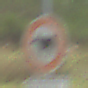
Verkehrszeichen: VerbotViehtrieb
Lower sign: ZeitangabenOhneBeschraenkungAufWochentage1
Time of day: Midday
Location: Outdoor (Nature)
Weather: PartlyCloudy
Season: Autumn
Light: Natural